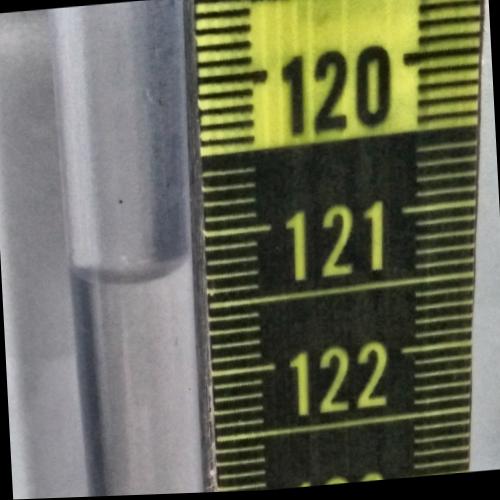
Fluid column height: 121.2 cm